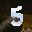
Label: 5